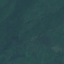
Land use / land cover: Forest